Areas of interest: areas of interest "Transportation stations"
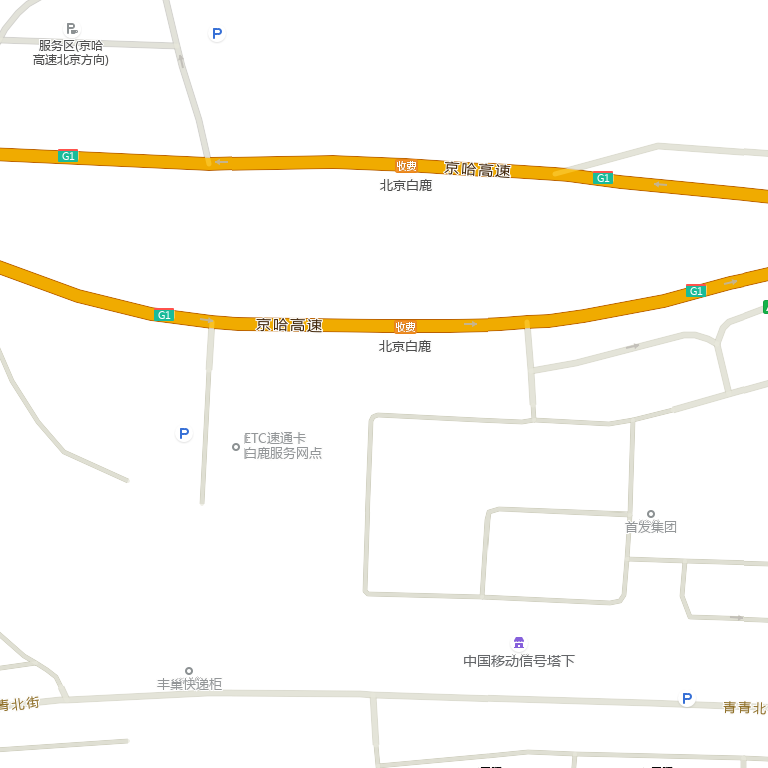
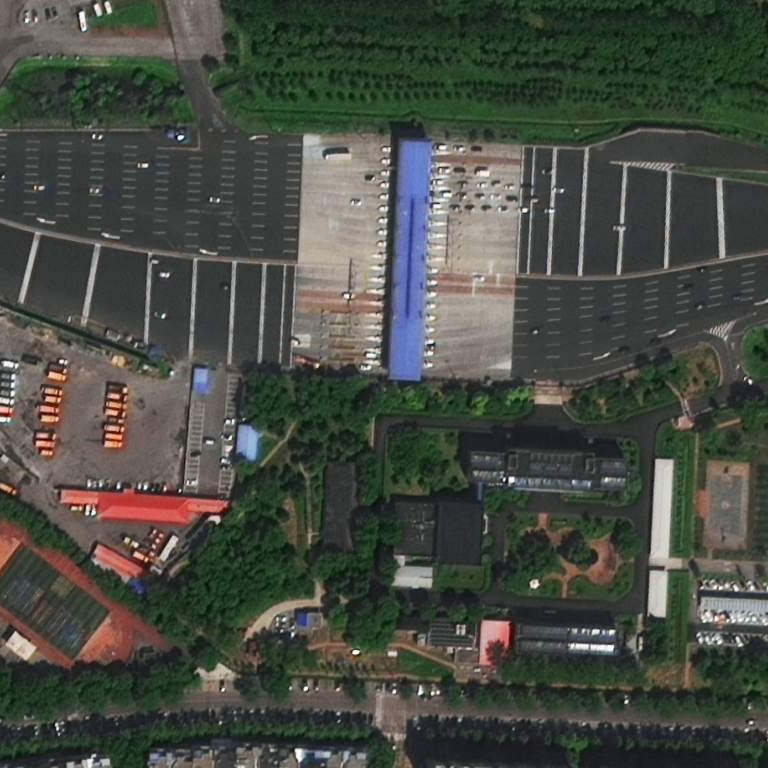